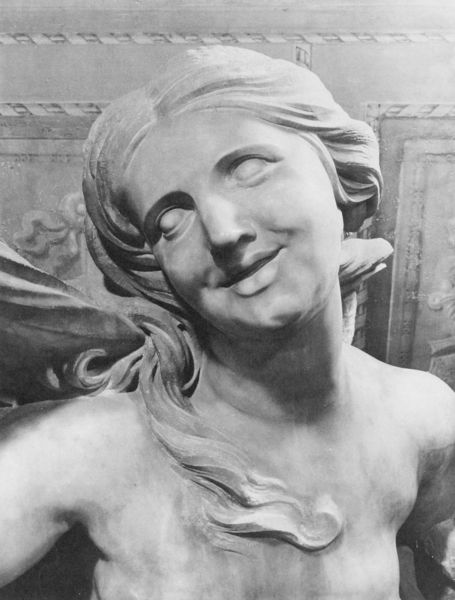
Titel: Die Wahrheit
Künstler: Giovanni Lorenzo Bernini
Institution: Rom, Galleria Borghese
Schlagwörter: dunkel, flügel, himmel, kopf, nackt, brust, frau, frisur, haar, marmor, mund, nase, schwarz, blick, alt, augen, gesicht, stein, porträt, figur, haare, locke, locken, schultern, engel, skulptur, statue, lächeln, weis, detail, büste, bildhauerei, plastik, lächelnd, geneigt, freude, fotografie, lachen, göttin, jüngling, maria, neigung, glück, michelangelo, lieb, lachend, skruptur